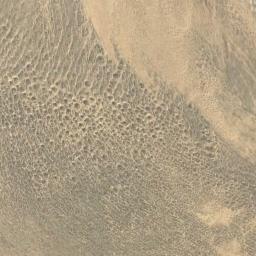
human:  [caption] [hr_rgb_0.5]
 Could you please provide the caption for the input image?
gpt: This is a yellow desert with gray wavy stripes .

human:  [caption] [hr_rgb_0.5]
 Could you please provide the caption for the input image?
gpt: The yellow desert is next to some plants .

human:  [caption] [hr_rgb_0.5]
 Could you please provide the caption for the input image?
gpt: The desert has yellow sand and some sparse vegetation .

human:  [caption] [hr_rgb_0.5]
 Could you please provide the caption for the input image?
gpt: There are patches in this desert .

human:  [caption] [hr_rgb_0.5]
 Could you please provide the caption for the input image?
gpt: A desert with many sand dunes .